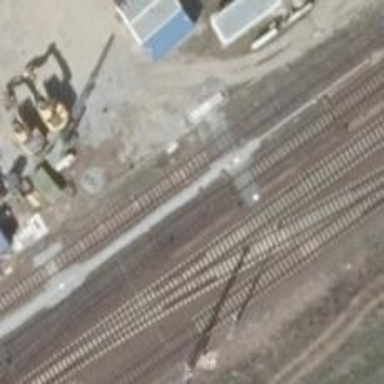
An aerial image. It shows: Railway track with contact lines for electrification.